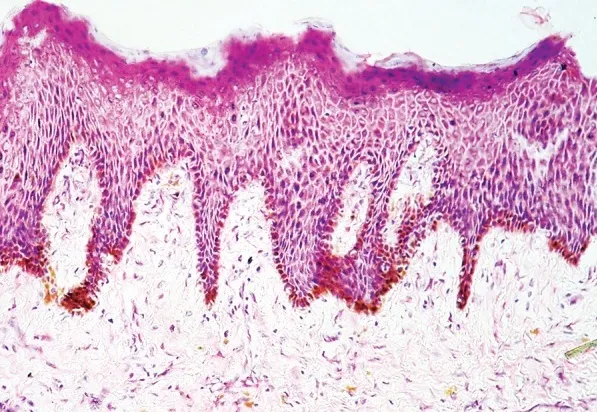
Photomicrograph showing acanthosis and parakeratosis of the surface epithelium as well as linear melanocytic hyperplasia in the basal layer. Benign melanocytes are seen in parabasal layers, and there is evidence of melanophagic activity.
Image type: pathology (h&e)